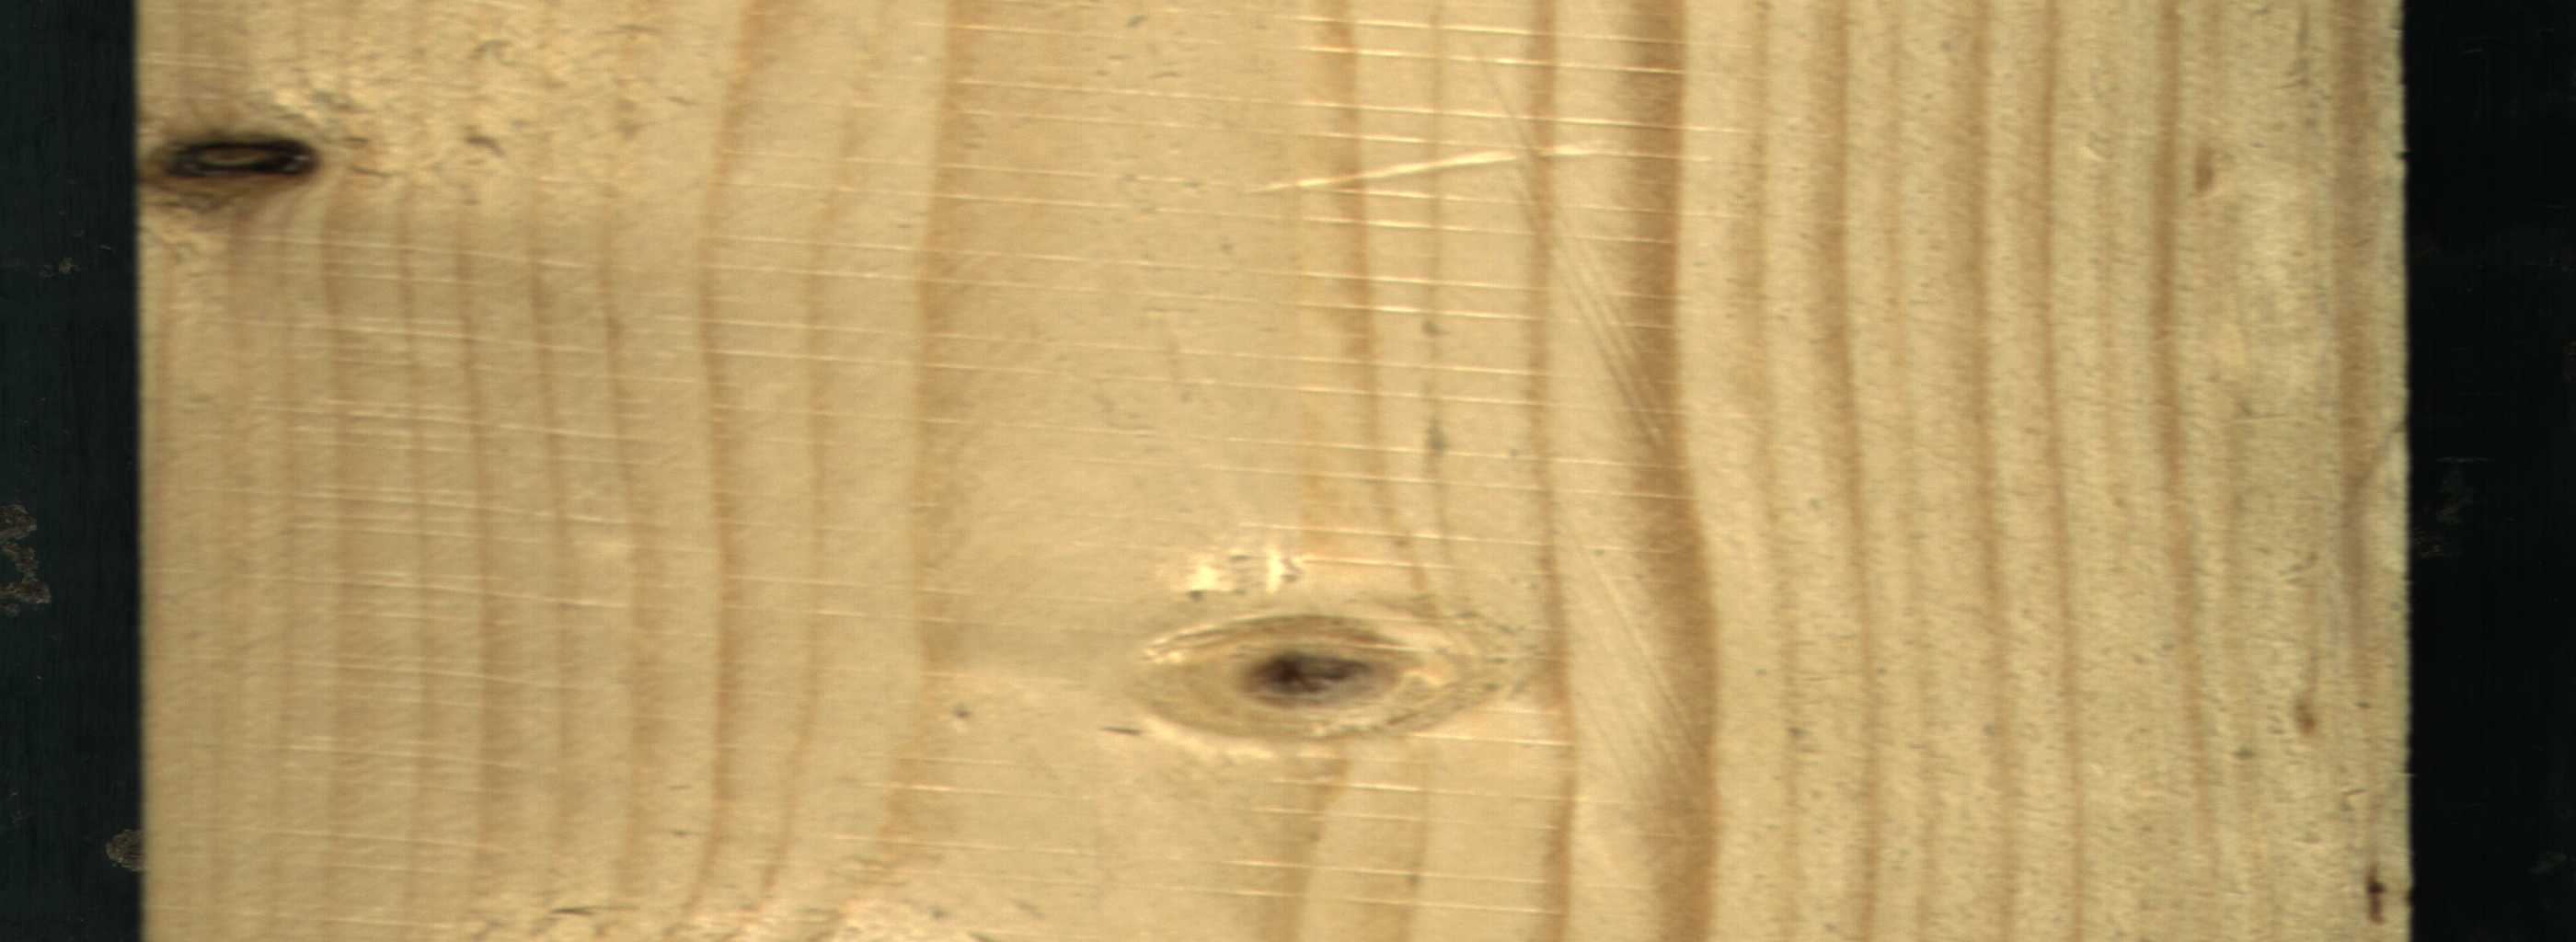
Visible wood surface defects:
Dead_Knot
Live_Knot